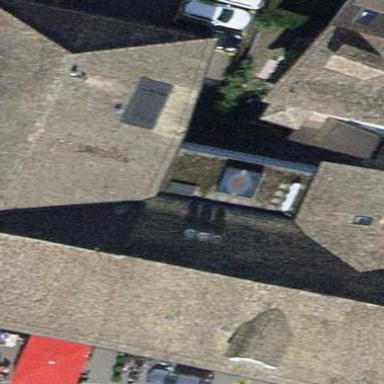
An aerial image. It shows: Building with flat grey roof.